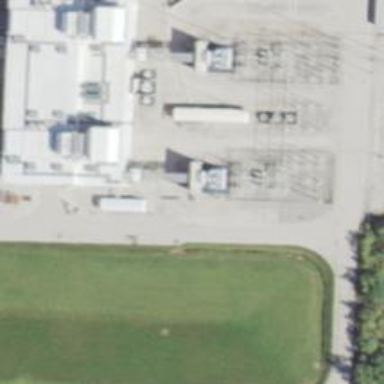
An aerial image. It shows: Switch used for power control.